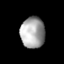
Tissue: prostate
Cell type: Myeloid cells
Senescence score: 0.7032
Nuclear area (px): 736
Mean DAPI intensity: 166.317